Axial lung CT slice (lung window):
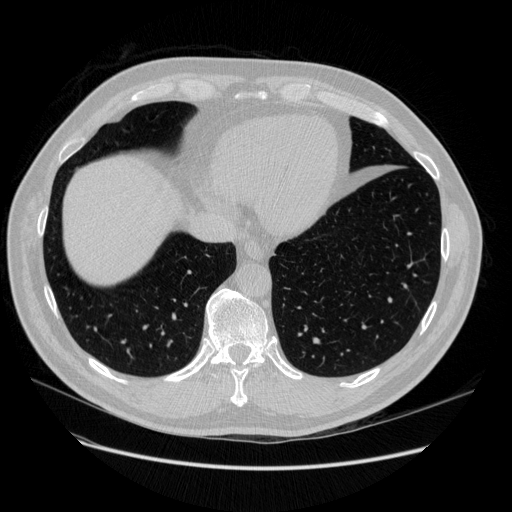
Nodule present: no